Question: I have tab controls inside tab controls like the following:

.
I use to have 3 'SelectedIndexChanged' events but i combined them into one.
'''
private void MaintabControler_SelectedIndexChanged(object sender, EventArgs e)
{
_currentGlobalTable = "None Selected";
string SelectedTab = tabControl1.SelectedTab.Name.ToString();
// Contacts_Table
if (SelectedTab == "mainTab1")
{
this.contacts_TableTableAdapter.Fill(this.nexusDBDataSet.Contacts_Table);
_currentGlobalBindingSource = contacts_TableBindingSource;
_currentGlobalTable = "Contacts_Table";
}
// CallRegister_Table
else if (SelectedTab == "mainTab2")
{...some more code here...
'''
I am using the code to dynamically update a dataset,datagridview and a bindingNavigator .
The problem is i don't know how to tell if the tab is "Suppose to show".I don't know if it is a Parent or a child tabControle.
'''
private void MaintabControler_SelectedIndexChanged(object sender, EventArgs e)
{
SelectedTab = tabControl1.SelectedTab.Name.ToString();
if (SelectedTab == "mainTab1") \ This is true, and its the tab that is "suppose" to show
SelectedTab = tabControl2.SelectedTab.Name.ToString();
if (SelectedTab == "subTab1") \ This is true too so the incorrect data gets loaded to the datagrid
}
'''
i would like to keep this one event and not revert to the 3 events from before.mainly because i can call the event when the form loads.but also keep all this under one aria and call a easy refresh event.
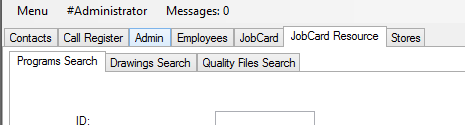
Answer: If I understand what you're asking:
The 'object sender' argument on your event handler will contain the tab control that fired the event. Cast that to a tab control to know whether you are in the parent or the child tab control event.
Something like this:
'''
TabControl currentControl = (TabControl)sender;
if (currentControl.Equals(tabControl1)
{
...
'''